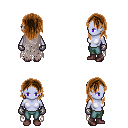
a pixel art fantasy rpg character, female body template, dark elf, purple skin, gray tattered cape, teal pants, brown long hairstyle, metal gloves, maroon shoes, four views (front, back, left, right), 2x2 character sprite sheet, small pixel art, hard edges, no anti-aliasing